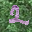
Label: 2